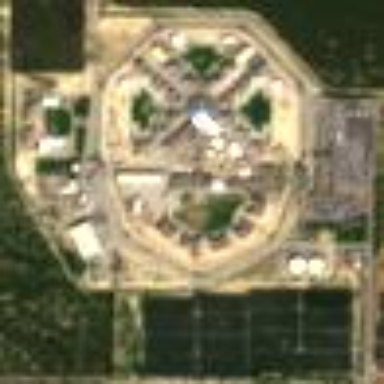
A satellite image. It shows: Prison.